Here is the raw acceleration-versus-time signal recorded on a bearing housing. What is the most likely bearing condition (normal, inner_race, outer_race, ball)?
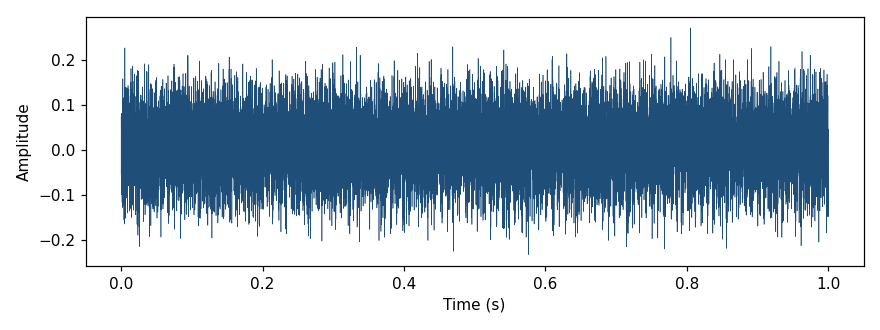
Answer: normal